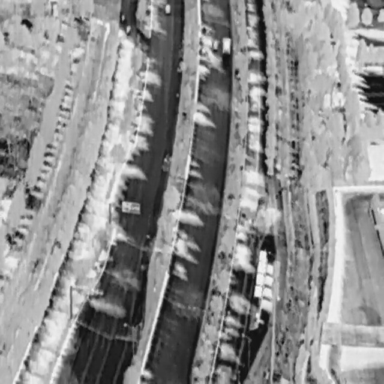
There is an OtherVehicle in the infrared image.